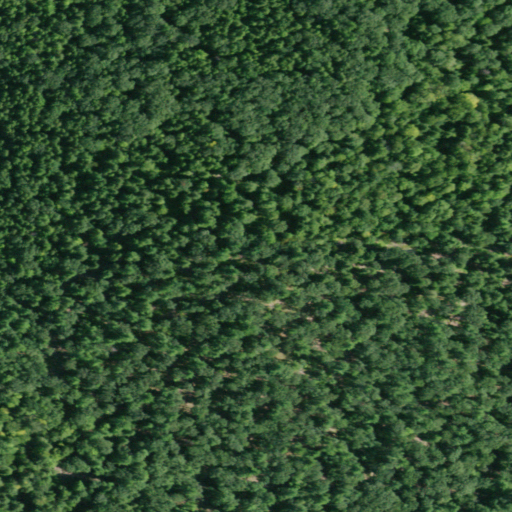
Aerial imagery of mountain in New York named Coman Mountain containing evergreen forest and deciduous forest